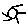
Label: sun